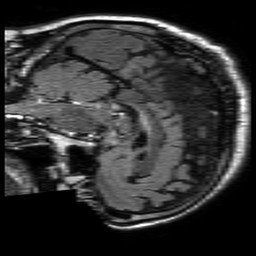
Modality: FLAIR
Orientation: sagittal
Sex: male
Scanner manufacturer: philips
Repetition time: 11 s
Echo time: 0.125 s